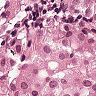
Metastatic tissue present: yes